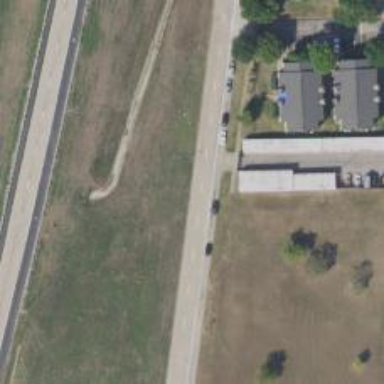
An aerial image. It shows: Secondary road with frontage road alongside.